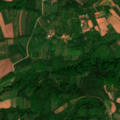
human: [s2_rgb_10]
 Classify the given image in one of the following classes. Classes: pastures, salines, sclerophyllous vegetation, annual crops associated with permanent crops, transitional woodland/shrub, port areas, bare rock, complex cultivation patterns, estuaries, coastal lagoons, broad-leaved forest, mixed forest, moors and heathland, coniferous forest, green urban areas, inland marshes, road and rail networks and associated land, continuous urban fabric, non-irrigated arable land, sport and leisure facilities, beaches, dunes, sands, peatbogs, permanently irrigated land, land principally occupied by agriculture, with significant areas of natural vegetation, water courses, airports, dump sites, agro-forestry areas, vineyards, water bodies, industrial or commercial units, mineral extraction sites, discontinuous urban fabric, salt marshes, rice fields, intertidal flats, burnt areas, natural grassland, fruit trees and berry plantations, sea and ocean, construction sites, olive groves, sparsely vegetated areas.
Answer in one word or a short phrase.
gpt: non-irrigated arable land, complex cultivation patterns, land principally occupied by agriculture, with significant areas of natural vegetation, broad-leaved forest, transitional woodland/shrub